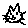
Label: cat